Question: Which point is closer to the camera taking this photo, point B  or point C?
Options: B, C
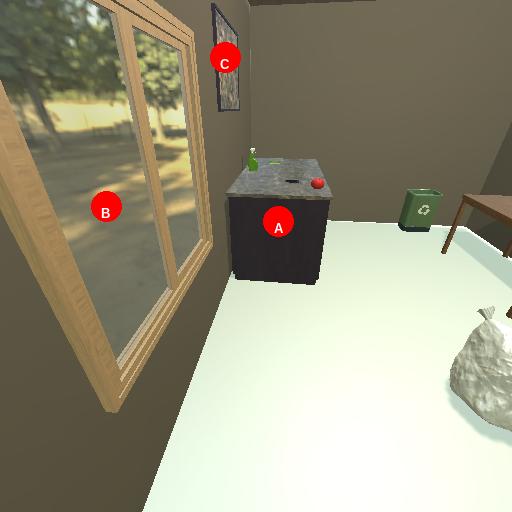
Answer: B